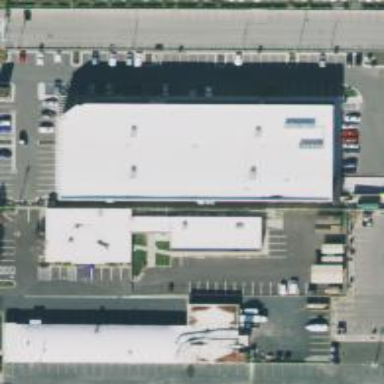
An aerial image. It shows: Supermarket.